Field crop: maize
Growth stage: 2
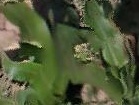
Species: maize